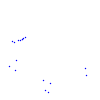
Particle: pion